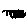
Label: moon